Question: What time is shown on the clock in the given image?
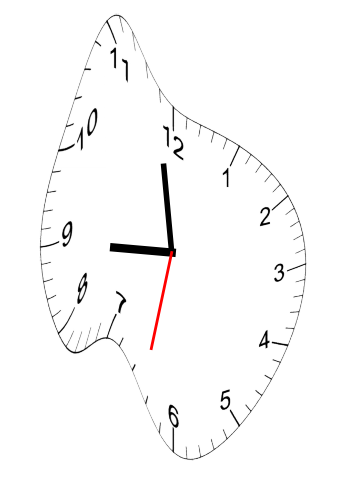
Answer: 08:58:32